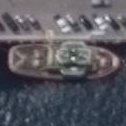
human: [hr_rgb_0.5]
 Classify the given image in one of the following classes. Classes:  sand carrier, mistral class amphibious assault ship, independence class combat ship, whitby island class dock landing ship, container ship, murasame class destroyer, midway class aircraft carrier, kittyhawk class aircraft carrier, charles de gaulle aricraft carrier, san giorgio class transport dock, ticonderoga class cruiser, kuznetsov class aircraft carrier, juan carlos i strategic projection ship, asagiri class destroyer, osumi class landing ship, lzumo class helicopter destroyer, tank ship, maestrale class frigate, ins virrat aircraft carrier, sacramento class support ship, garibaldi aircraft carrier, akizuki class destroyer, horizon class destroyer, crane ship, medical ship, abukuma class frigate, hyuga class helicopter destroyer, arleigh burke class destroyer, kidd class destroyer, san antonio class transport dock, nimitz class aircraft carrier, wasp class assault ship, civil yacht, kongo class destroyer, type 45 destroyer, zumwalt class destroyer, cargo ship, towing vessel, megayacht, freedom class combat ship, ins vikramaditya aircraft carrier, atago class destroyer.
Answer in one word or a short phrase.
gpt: Towing vessel